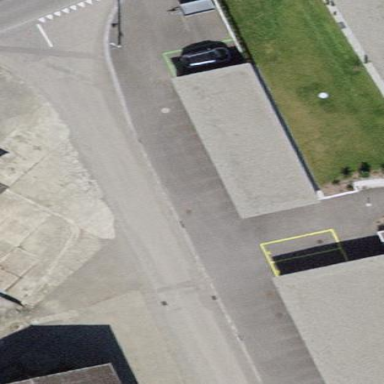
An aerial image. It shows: Group of garages.